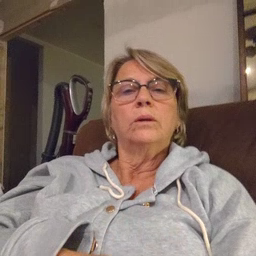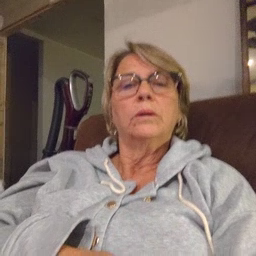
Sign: brown